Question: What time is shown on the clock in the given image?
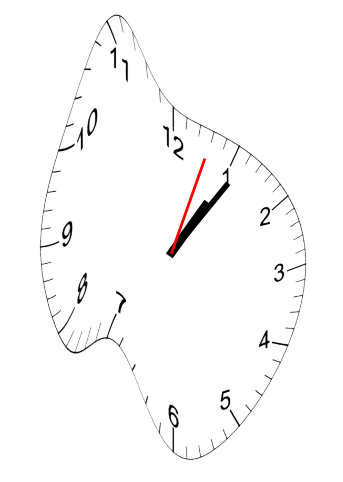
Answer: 01:06:03